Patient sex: M
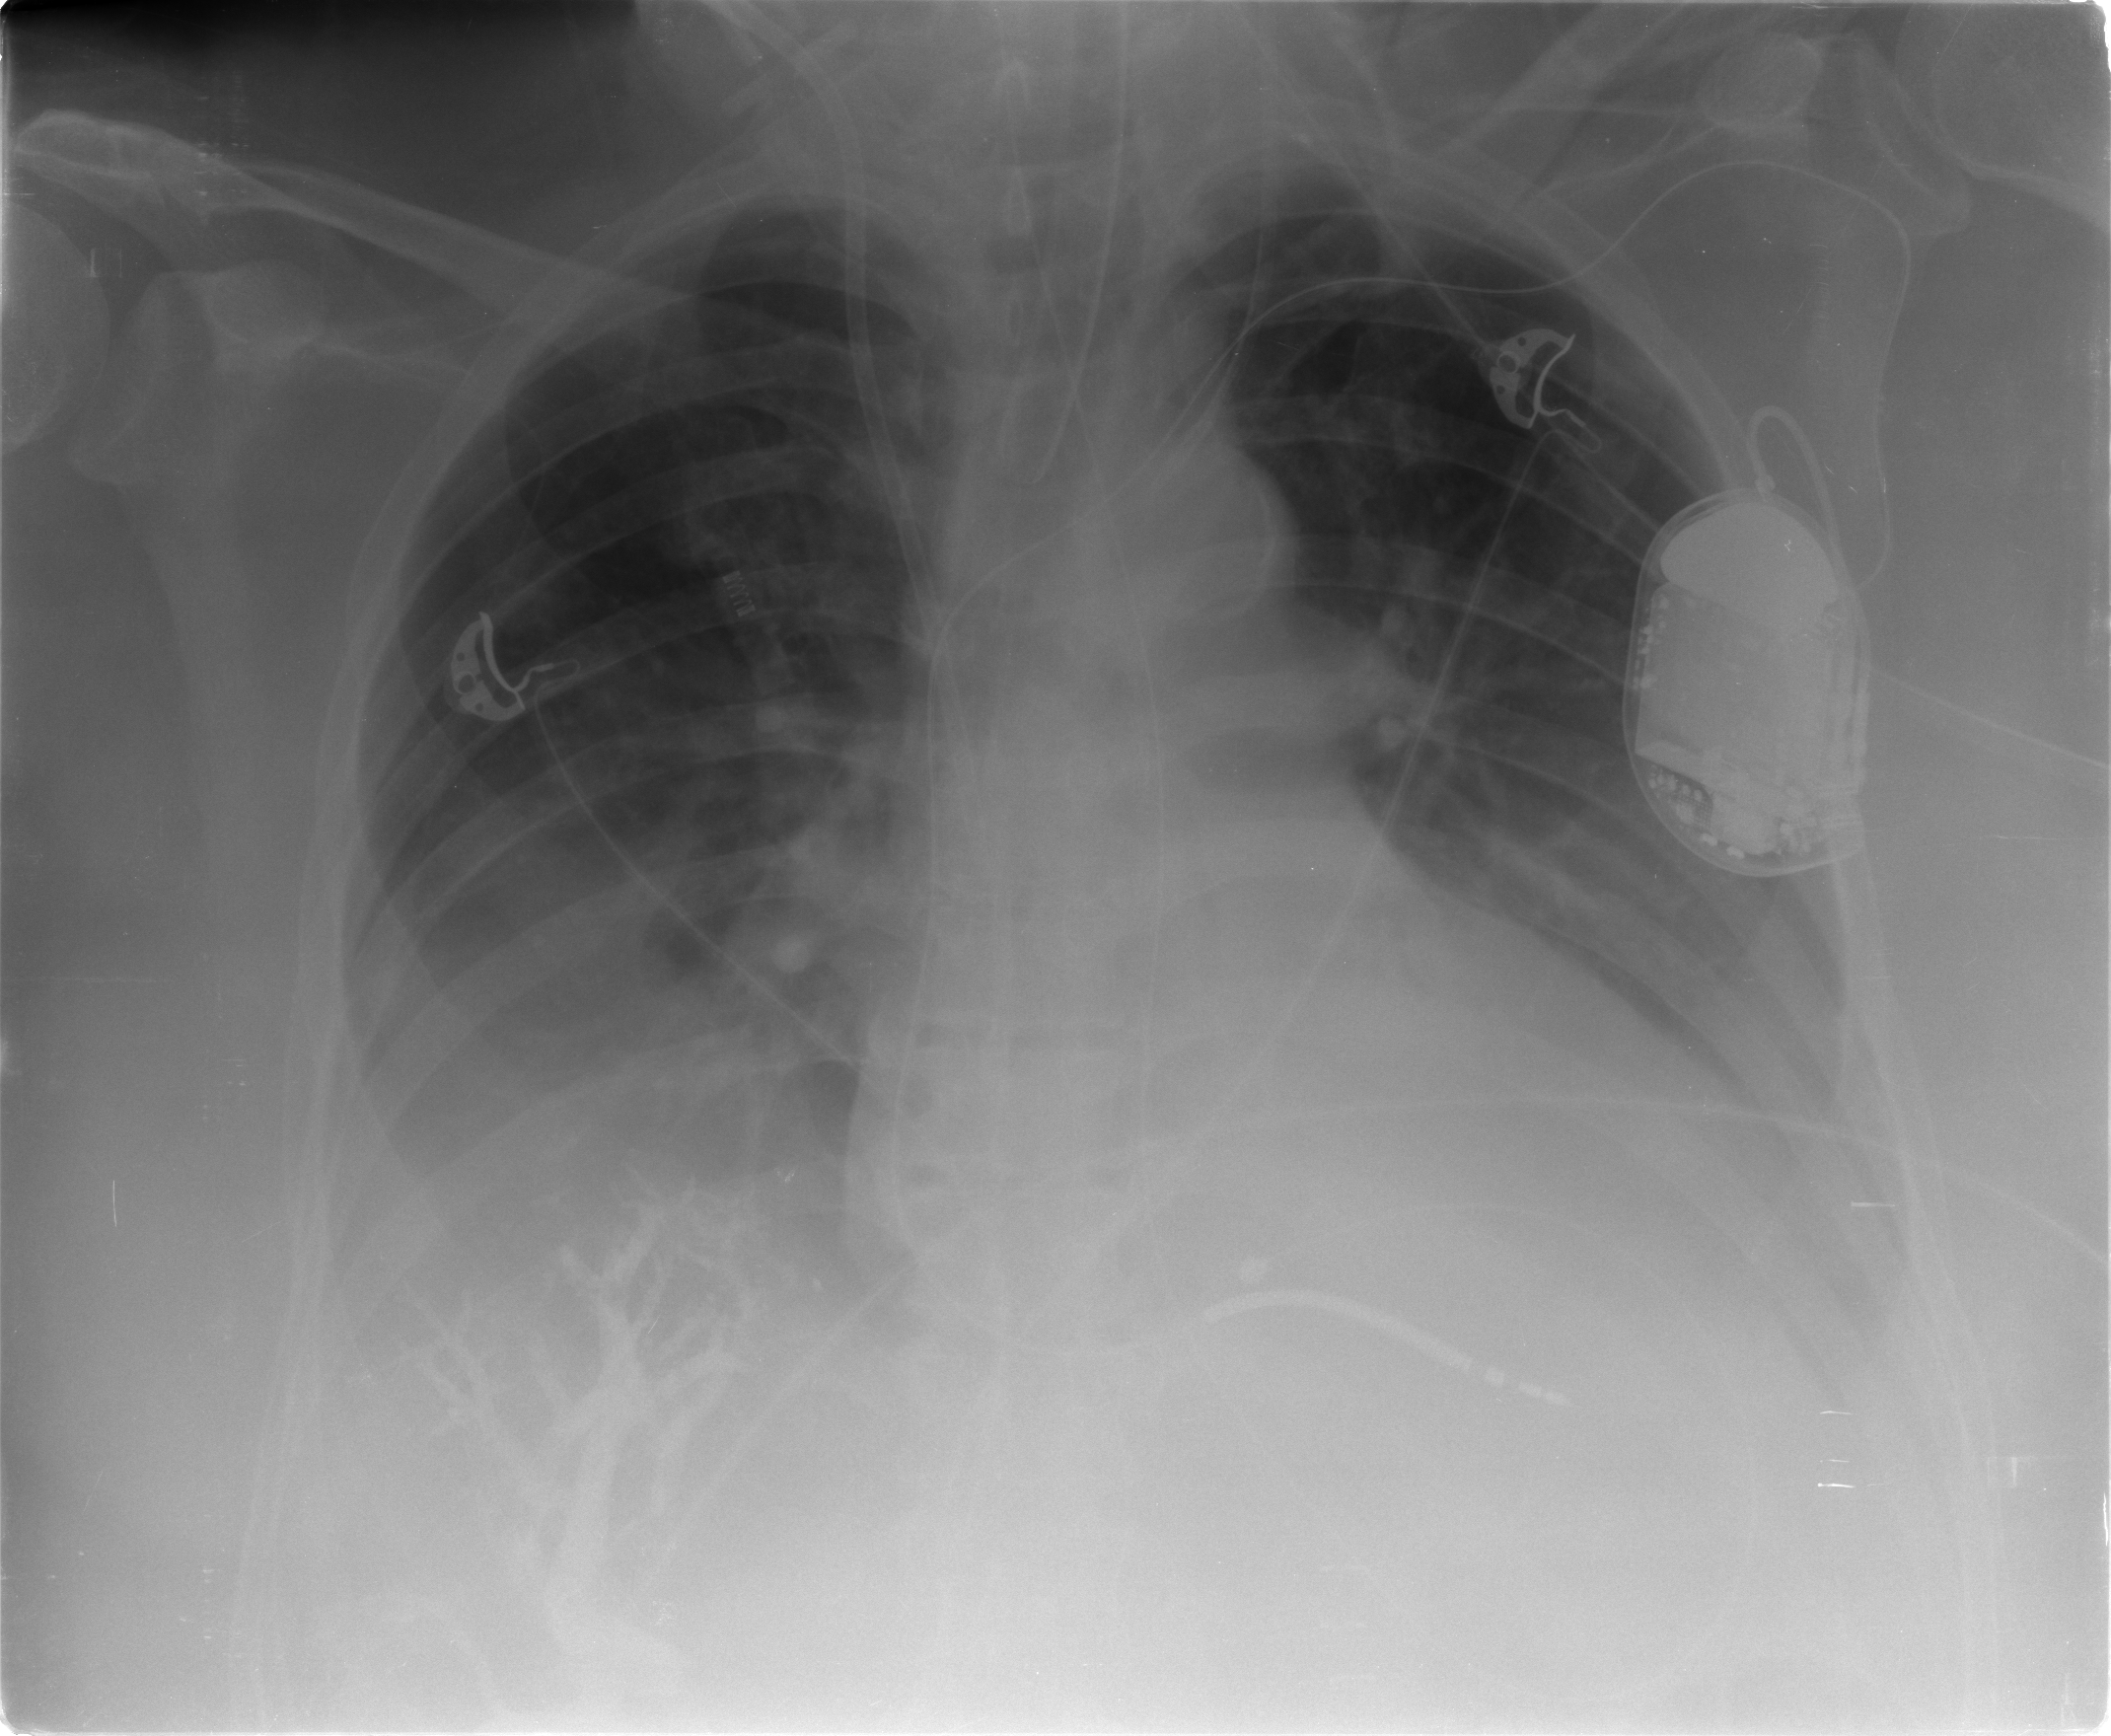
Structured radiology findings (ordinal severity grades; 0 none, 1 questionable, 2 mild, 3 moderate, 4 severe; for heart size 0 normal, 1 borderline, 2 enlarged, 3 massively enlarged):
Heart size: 0
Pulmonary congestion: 0
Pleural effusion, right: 2
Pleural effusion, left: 2
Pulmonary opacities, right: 0
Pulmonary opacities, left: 0
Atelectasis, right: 2
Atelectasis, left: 2